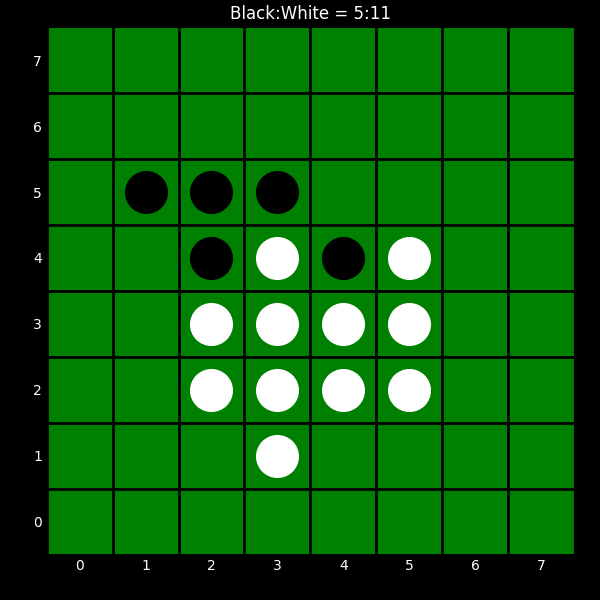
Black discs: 5
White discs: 11